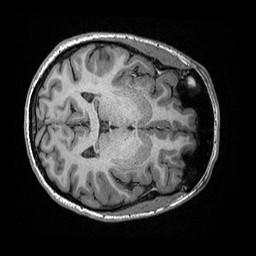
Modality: T1w
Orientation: axial
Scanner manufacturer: ge
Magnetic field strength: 3 T
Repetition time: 2.349 s
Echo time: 0.002968 s